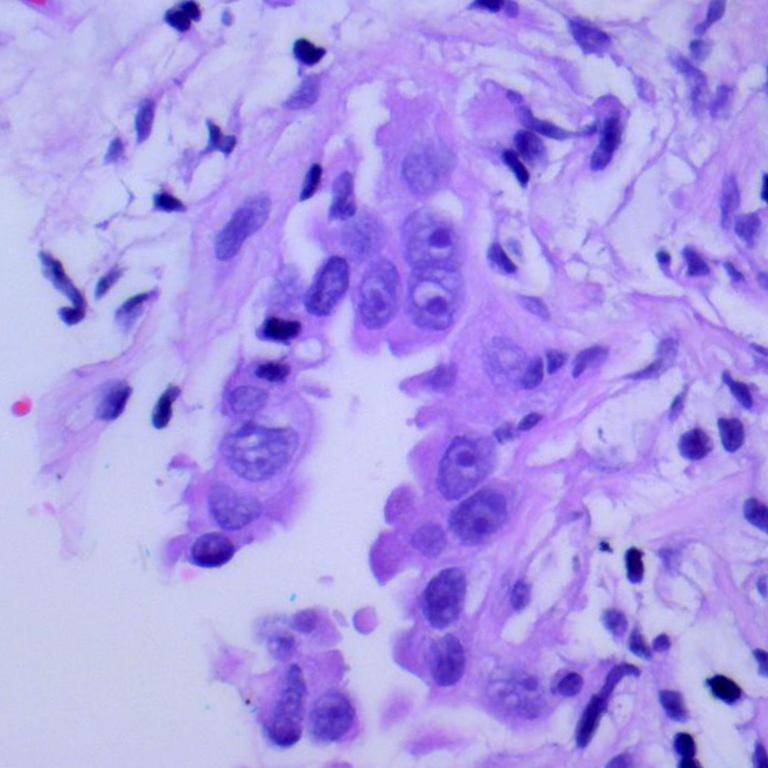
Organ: lung
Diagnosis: adenocarcinomas